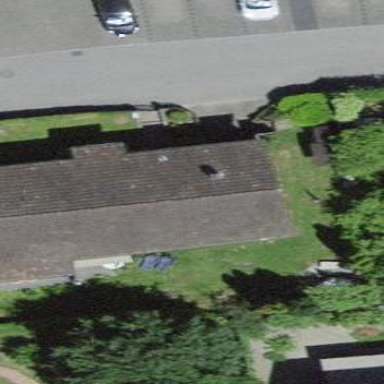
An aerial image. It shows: Building with gabled roof.